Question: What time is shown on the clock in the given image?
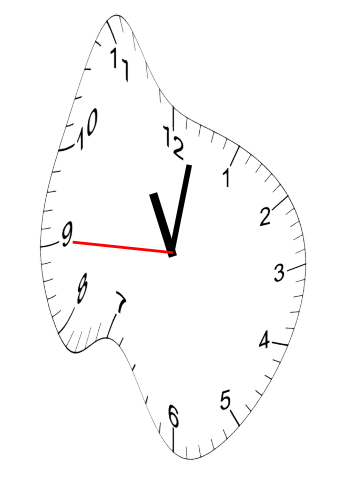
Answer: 11:01:45